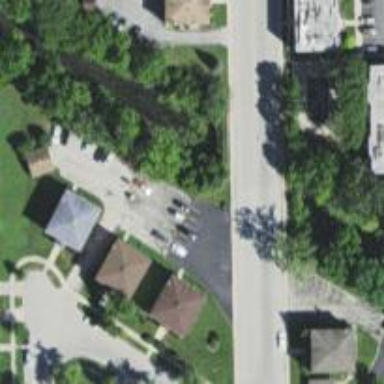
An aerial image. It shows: Residential road with bridge.